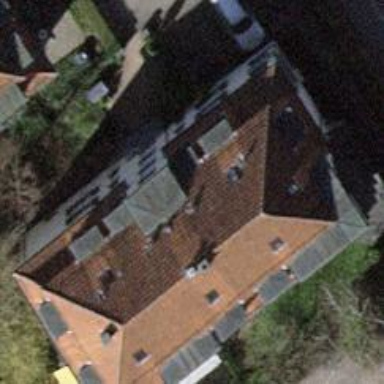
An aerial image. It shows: Building with hipped roof shape.